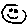
Label: smiley face